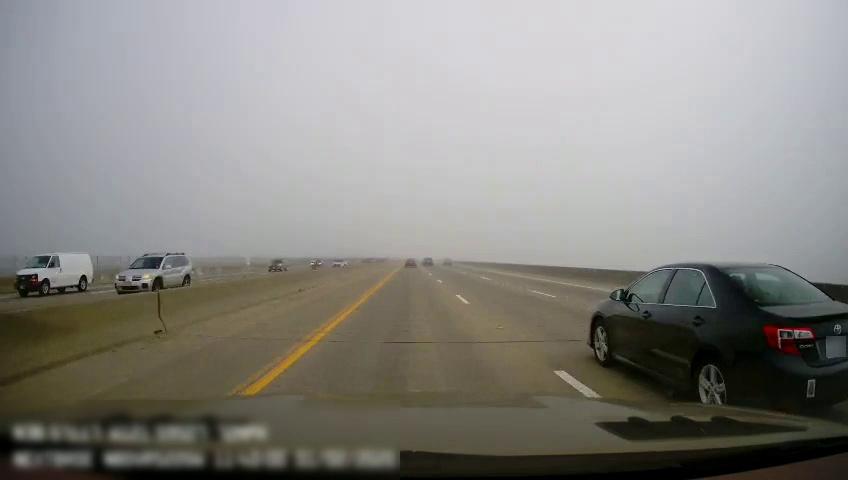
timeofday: Day
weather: Cloudy
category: Drivable Space
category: Drivable Space
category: Vehicles | Van
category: Vehicles | SUV
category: Vehicles | Car
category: Vehicles | Car
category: Vehicles | Car
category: Vehicles | Car
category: Vehicles | Car
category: Vehicles | Car
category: Vehicles | Car
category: Lanes | Current Lane
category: Lanes | Current Lane
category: Lanes | Alternate Lane
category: Lanes | Alternate Lane
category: Lanes | Alternate Lane
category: Lanes | Opposite Lane
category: Lanes | Opposite Lane